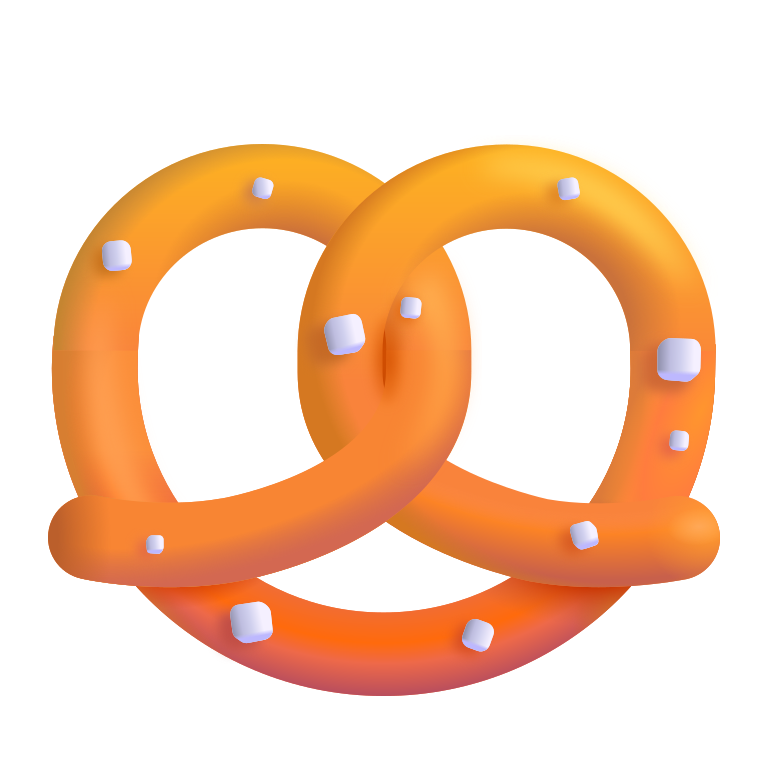
pretzel color